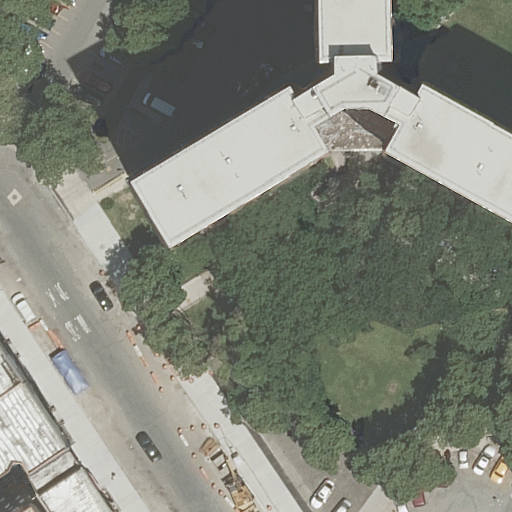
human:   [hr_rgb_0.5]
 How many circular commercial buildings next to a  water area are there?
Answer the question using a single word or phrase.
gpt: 0

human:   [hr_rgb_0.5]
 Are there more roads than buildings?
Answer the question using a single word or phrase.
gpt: no

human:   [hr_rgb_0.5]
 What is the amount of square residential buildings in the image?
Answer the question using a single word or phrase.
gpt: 0

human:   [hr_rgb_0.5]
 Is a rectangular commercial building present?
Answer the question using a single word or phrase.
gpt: no

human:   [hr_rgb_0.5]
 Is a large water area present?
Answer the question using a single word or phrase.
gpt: no

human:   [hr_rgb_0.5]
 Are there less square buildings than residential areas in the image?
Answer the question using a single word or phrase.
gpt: yes

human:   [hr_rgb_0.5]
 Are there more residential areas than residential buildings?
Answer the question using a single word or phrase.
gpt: no

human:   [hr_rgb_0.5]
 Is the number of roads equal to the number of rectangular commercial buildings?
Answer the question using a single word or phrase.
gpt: no

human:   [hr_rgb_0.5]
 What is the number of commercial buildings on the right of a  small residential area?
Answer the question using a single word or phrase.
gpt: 0

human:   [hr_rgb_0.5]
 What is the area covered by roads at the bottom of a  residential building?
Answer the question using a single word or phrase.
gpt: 0m2

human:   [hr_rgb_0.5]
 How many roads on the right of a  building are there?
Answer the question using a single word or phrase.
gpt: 3

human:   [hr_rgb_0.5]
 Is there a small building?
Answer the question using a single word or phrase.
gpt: yes

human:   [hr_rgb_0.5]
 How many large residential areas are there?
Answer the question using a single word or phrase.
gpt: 1

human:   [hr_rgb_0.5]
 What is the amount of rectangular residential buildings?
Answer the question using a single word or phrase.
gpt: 4

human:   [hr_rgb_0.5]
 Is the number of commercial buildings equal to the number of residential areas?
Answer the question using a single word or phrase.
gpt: no

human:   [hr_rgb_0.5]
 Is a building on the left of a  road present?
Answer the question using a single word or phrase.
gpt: yes

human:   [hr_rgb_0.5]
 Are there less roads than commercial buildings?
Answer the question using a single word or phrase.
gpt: no

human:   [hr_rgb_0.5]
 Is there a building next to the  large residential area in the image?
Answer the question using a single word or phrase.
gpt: yes

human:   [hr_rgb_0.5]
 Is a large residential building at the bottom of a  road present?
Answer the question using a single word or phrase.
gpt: no

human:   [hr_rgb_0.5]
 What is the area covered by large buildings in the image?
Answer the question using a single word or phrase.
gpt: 0m2

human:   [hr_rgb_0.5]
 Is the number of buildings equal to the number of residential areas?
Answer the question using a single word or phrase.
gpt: no

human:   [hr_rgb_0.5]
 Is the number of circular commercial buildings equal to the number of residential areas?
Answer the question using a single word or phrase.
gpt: no

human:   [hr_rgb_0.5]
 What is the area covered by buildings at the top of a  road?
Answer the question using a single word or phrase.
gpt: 354m2

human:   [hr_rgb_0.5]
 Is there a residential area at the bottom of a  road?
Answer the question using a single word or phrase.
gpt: no

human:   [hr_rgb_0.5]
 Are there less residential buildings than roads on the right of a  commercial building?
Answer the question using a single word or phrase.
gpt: no

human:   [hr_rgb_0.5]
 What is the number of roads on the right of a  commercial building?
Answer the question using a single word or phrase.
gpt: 0

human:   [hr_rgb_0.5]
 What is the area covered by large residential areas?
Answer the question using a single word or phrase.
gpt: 4140m2

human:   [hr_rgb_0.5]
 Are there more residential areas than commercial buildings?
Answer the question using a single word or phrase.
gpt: yes

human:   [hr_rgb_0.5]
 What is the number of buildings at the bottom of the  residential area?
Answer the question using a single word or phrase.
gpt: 5

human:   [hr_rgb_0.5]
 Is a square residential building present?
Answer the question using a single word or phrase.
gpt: no

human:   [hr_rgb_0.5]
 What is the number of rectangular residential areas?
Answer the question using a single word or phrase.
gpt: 1

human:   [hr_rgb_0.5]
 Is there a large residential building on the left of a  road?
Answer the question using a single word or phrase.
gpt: no

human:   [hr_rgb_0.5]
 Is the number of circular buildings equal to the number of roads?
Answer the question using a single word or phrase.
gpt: no

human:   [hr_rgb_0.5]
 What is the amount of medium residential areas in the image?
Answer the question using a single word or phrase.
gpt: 0

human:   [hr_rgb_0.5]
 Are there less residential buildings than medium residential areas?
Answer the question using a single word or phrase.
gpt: no

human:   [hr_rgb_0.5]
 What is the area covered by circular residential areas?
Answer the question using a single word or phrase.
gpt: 0m2